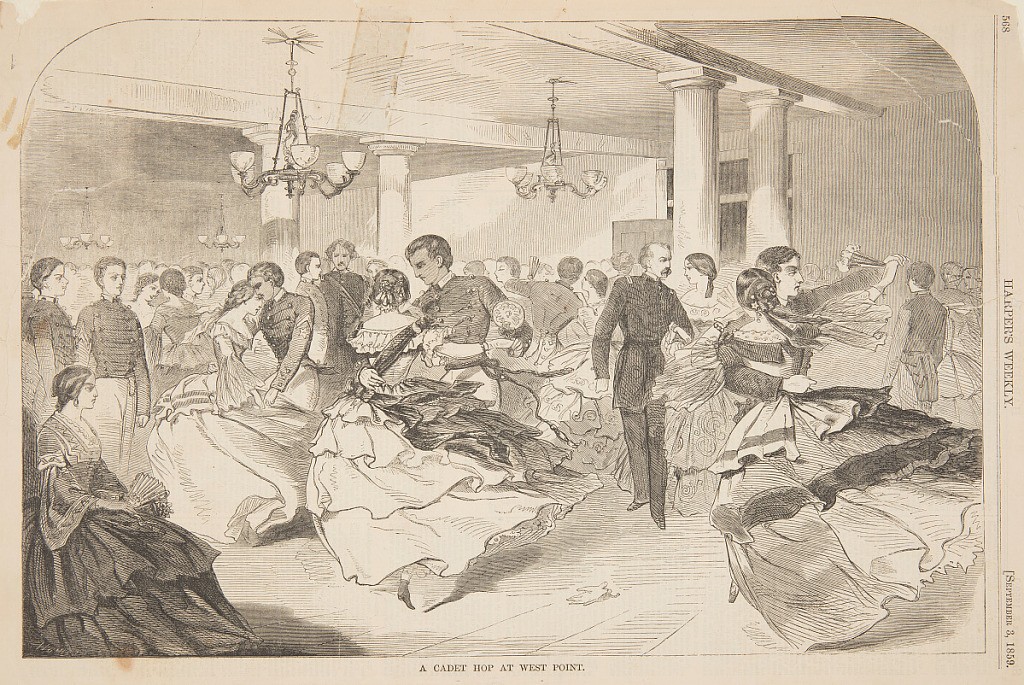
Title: A Cadet Hop at West Point
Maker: Winslow Homer, American, 1836–1910
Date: September 3, 1859
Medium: Wood engraving in black ink on paper
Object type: Print
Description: Couples dancing a polka at a large ball. The men are in uniform.